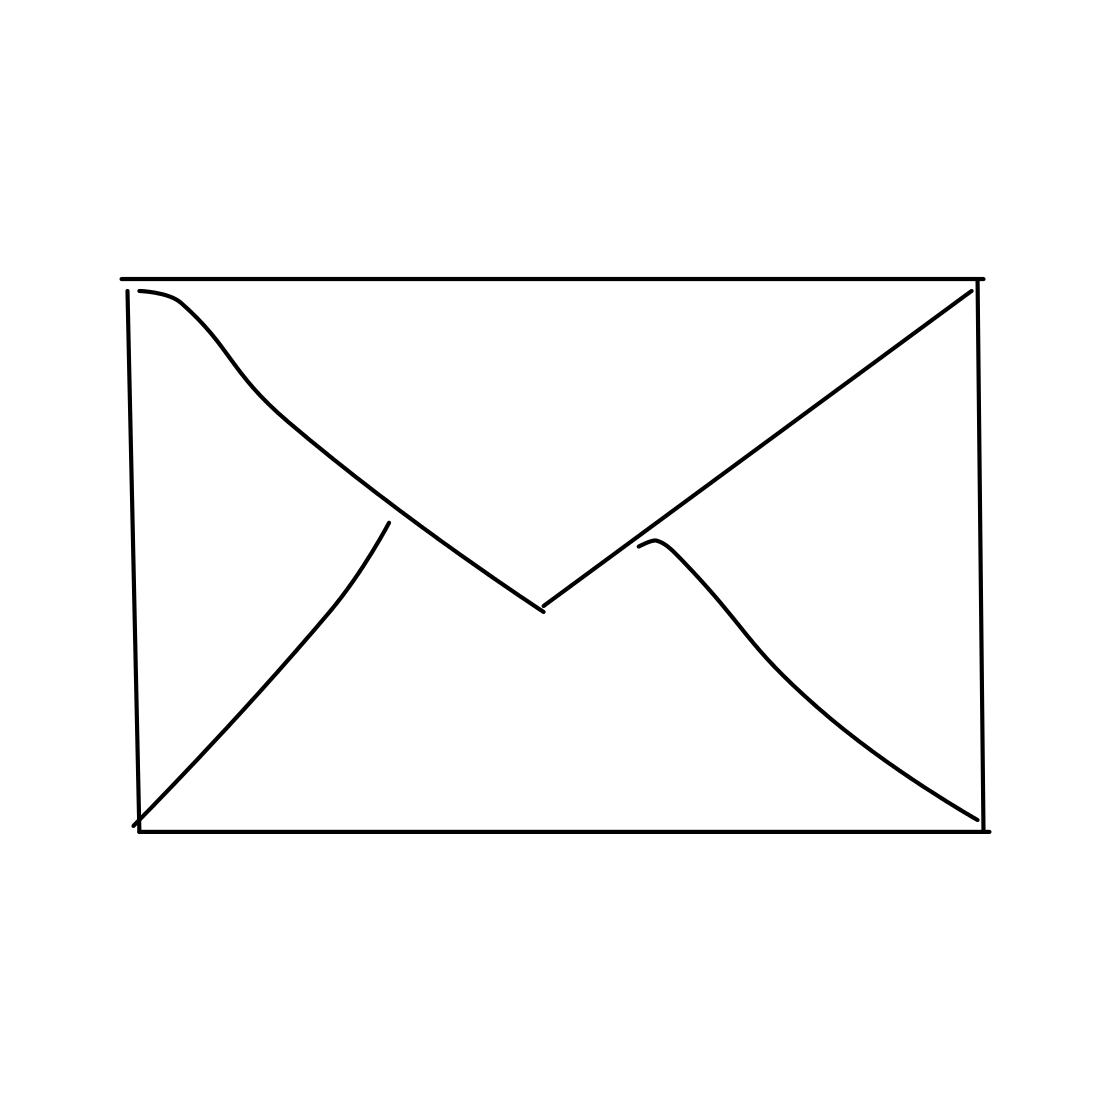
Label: envelope